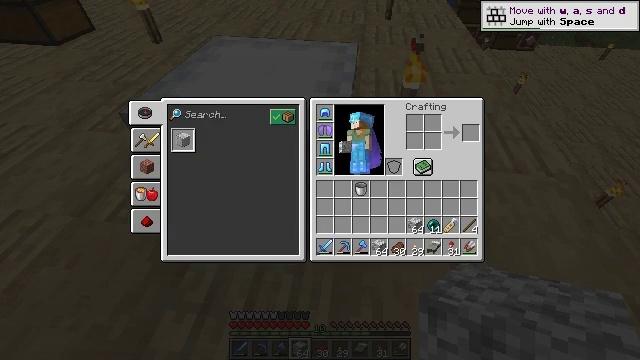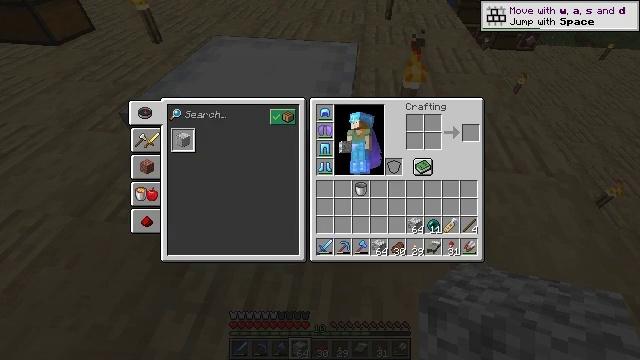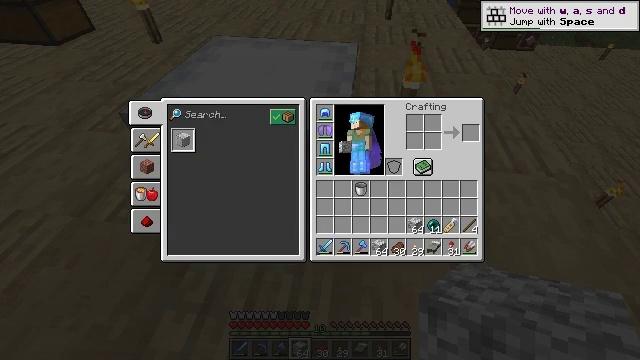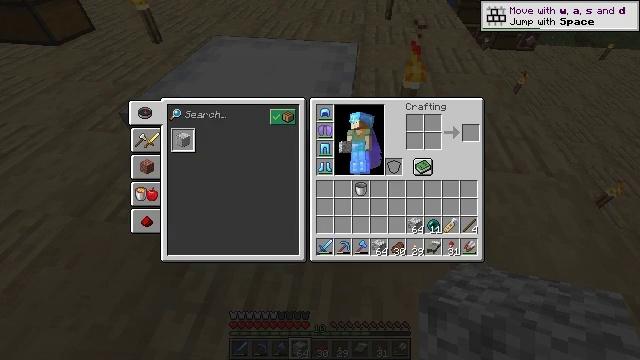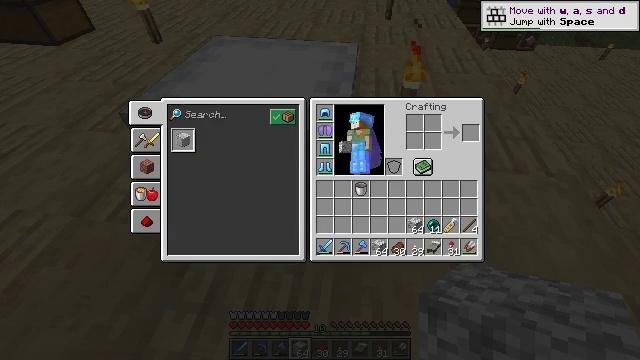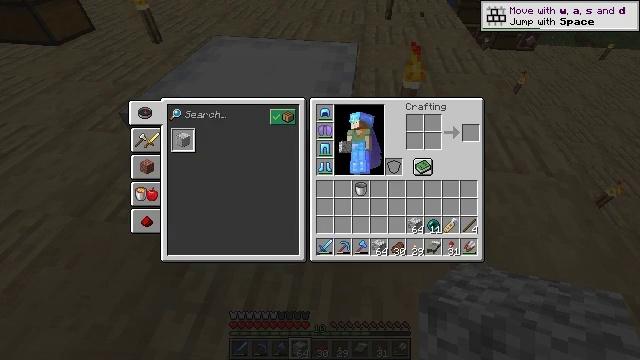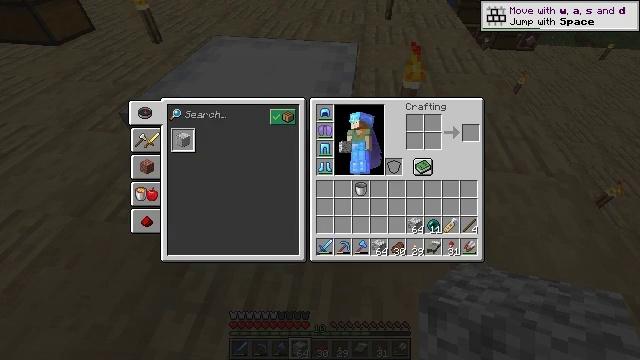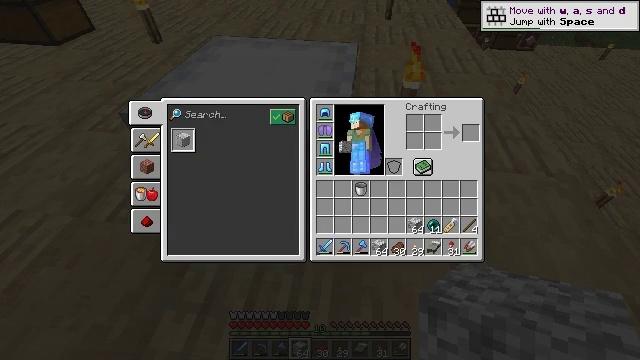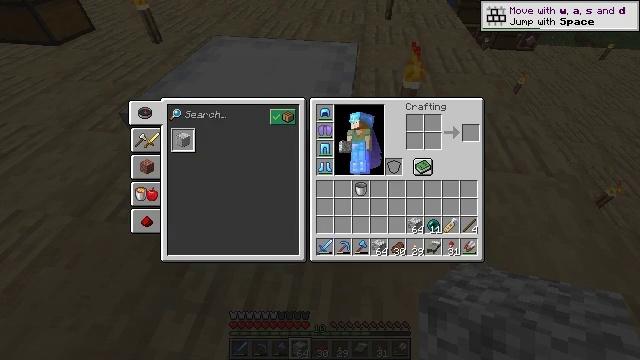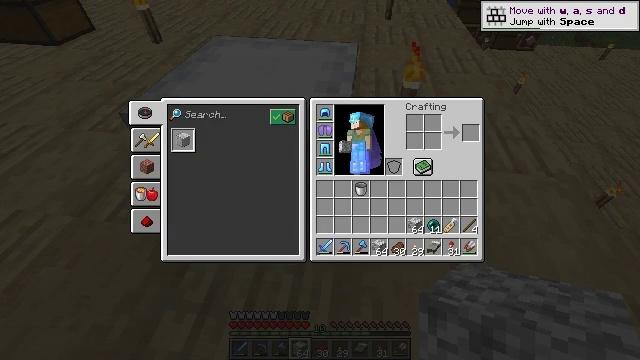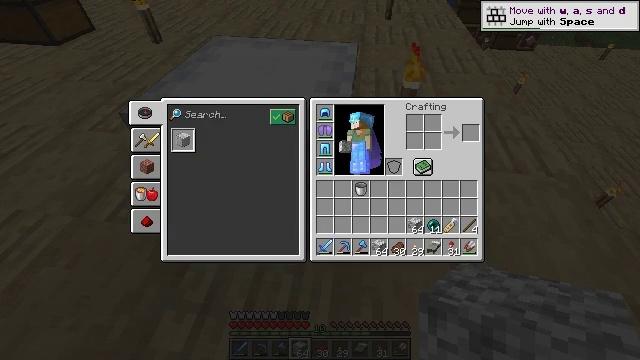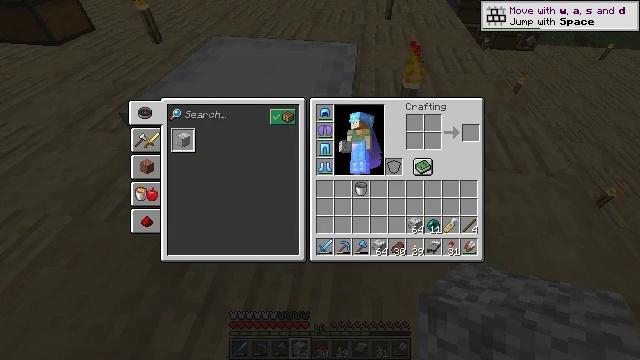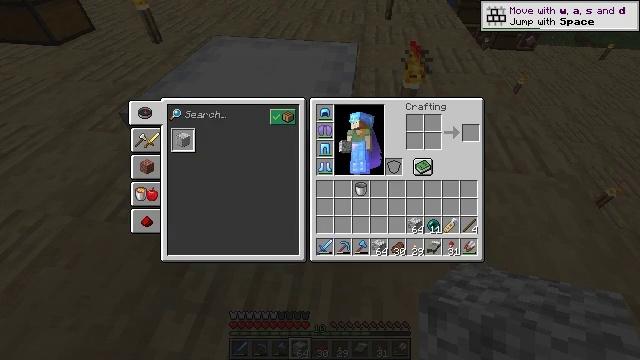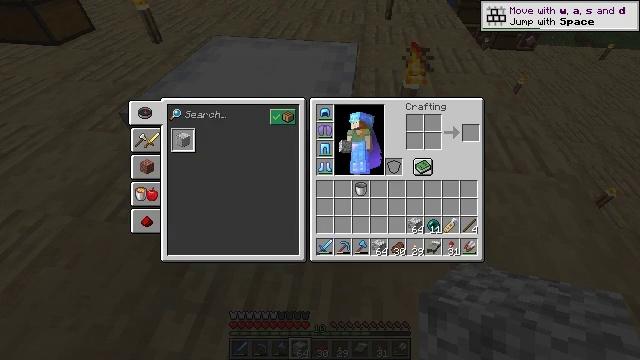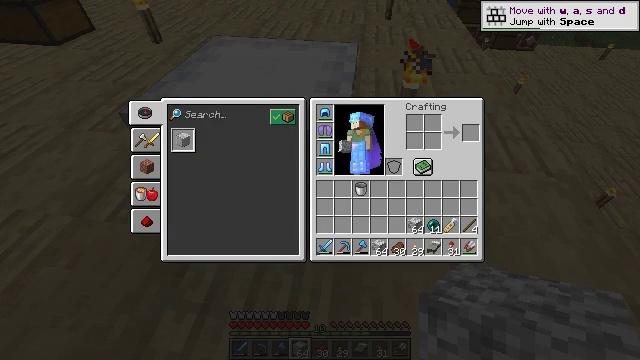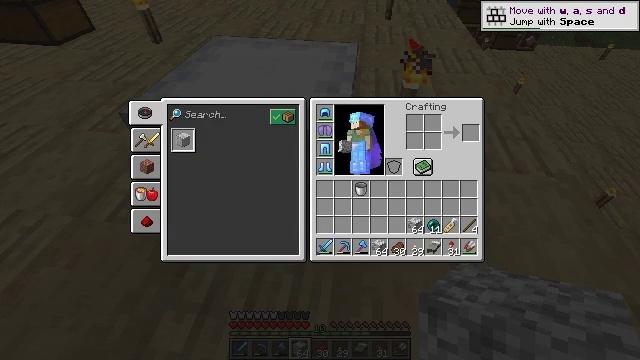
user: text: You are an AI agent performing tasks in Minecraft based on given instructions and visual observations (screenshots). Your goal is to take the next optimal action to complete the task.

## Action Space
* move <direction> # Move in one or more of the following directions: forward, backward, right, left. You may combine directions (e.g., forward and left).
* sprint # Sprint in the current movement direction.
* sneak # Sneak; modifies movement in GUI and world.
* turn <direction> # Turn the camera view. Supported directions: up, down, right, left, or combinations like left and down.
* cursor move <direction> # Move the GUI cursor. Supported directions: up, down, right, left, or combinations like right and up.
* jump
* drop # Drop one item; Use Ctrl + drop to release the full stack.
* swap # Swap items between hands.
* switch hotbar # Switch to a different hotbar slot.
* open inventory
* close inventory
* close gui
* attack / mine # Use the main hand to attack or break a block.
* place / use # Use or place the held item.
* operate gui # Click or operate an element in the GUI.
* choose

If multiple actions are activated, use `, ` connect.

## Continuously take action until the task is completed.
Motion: motion action
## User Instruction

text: Craft polished diorite.
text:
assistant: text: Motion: no_op
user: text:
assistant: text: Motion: no_op
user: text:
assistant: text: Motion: no_op
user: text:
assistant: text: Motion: no_op
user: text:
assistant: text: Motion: no_op
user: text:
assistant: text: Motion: no_op
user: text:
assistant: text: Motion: no_op
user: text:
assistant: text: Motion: no_op
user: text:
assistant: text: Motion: no_op
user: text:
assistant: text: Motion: no_op
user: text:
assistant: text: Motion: no_op
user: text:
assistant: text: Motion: no_op
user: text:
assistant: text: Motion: no_op
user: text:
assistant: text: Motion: no_op
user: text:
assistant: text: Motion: no_op
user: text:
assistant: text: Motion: no_op
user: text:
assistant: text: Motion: no_op
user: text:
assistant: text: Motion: no_op
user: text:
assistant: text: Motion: no_op
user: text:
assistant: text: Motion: no_op
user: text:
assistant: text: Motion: no_op
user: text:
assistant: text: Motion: no_op
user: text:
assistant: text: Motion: no_op
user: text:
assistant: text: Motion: no_op
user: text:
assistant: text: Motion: no_op
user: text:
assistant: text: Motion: no_op
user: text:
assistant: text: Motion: no_op
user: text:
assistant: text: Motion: no_op
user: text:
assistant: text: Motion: no_op
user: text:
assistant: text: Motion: no_op